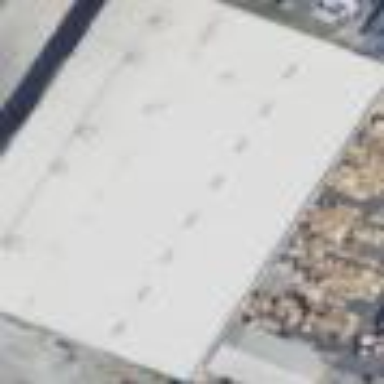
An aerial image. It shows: Warehouse building.